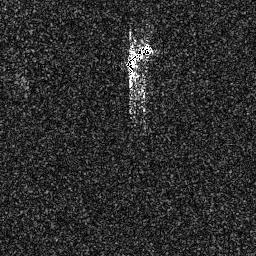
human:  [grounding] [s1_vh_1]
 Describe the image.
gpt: In the satellite image, there is  <ref>1 medium ship </ref> <box>[[47, 15, 59, 28, 0]]</box> located at top.